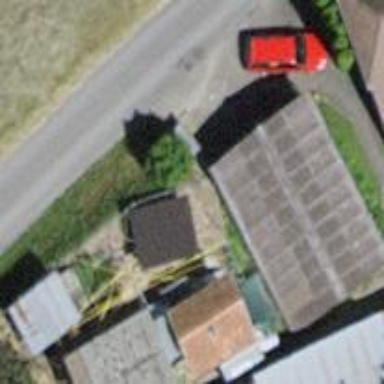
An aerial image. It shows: Garage building.